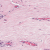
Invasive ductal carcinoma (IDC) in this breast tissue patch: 0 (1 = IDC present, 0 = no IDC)